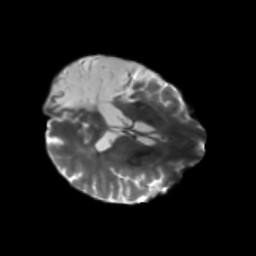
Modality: T2w
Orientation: axial
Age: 58
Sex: male
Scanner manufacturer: siemens
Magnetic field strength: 3 T
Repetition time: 5.25 s
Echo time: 0.08 s